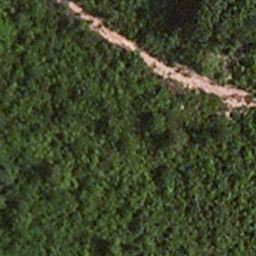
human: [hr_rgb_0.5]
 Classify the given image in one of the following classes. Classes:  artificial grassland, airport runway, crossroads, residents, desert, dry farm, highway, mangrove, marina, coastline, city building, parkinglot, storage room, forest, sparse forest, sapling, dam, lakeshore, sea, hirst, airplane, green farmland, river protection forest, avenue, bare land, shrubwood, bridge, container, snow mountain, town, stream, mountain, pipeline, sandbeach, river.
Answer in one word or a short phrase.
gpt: avenue